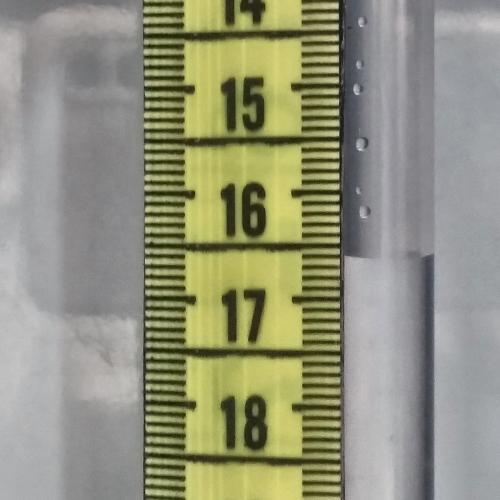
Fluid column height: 16.6 cm